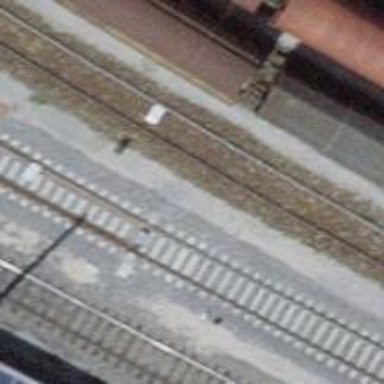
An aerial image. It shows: Single-track railway yard.